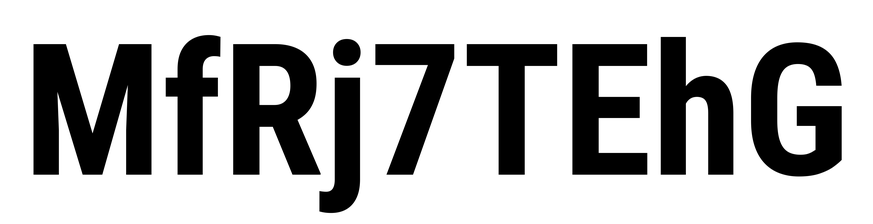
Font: Roboto_Condensed_Bold